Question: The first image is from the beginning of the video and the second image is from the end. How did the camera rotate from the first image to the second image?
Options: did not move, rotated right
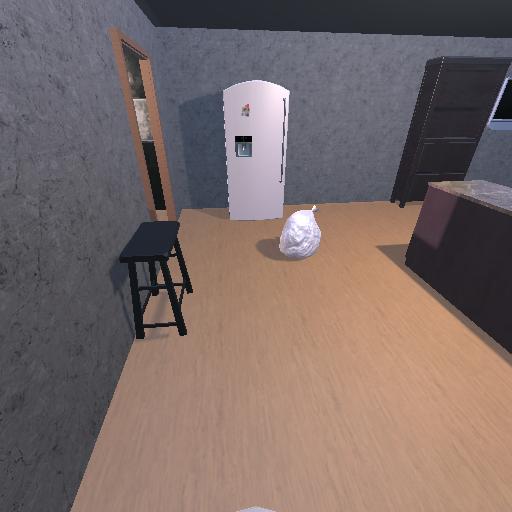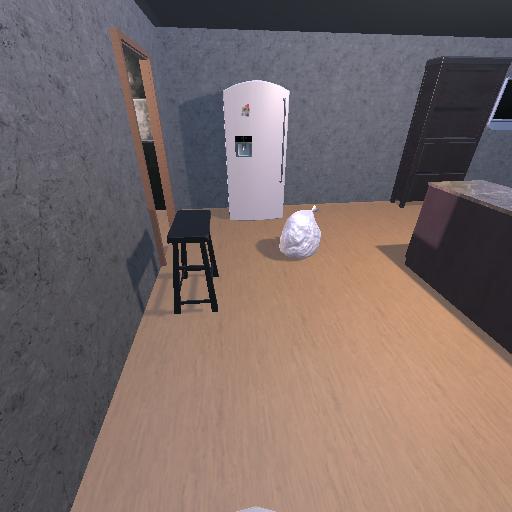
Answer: did not move